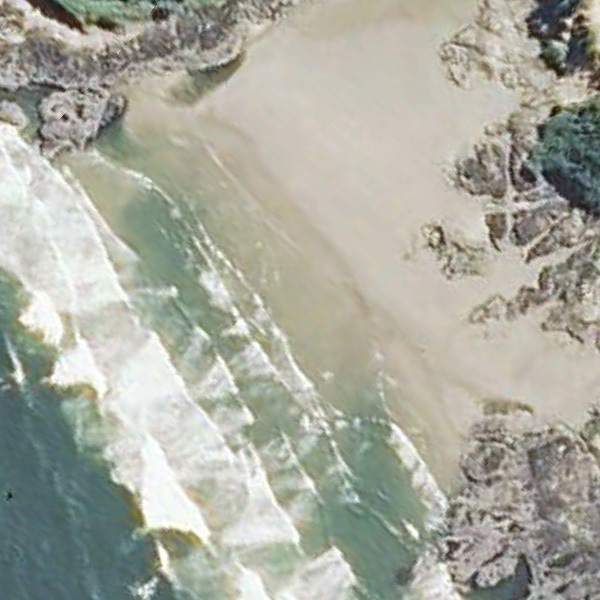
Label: Beach